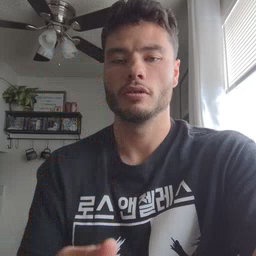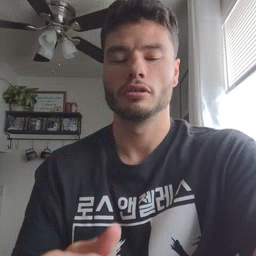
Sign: snow